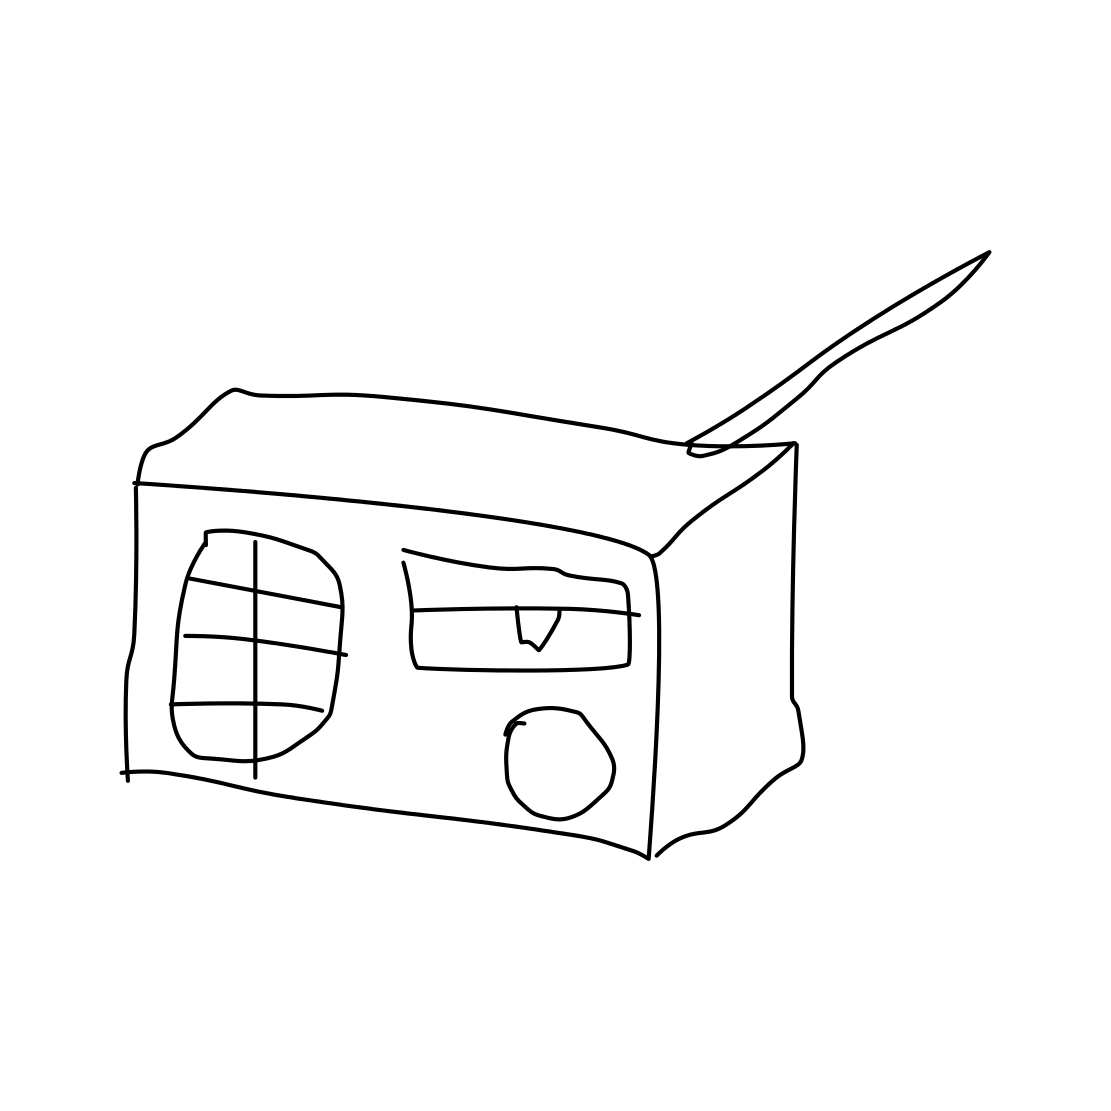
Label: radio